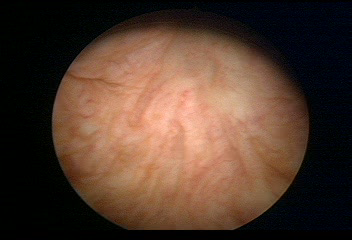
Modality: WLC
Class: Normal mucosa
Bladder cancer association: No